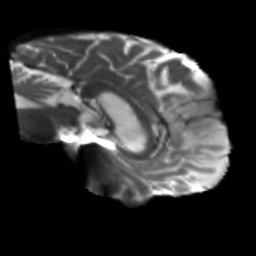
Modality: T2w
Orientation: sagittal
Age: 71
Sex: male
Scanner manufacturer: siemens
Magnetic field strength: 3 T
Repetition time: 5.25 s
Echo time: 0.08 s